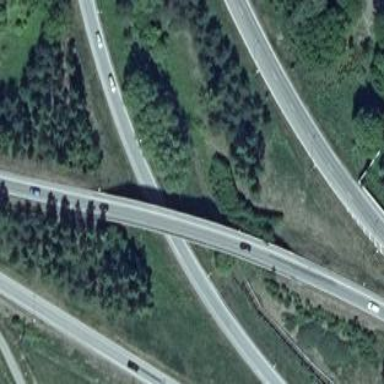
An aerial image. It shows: Primary highway bridge with asphalt surface.